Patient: sex F, age 65
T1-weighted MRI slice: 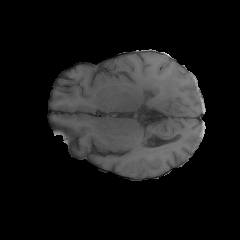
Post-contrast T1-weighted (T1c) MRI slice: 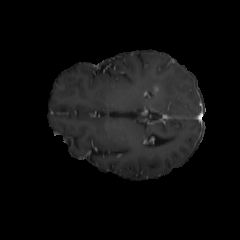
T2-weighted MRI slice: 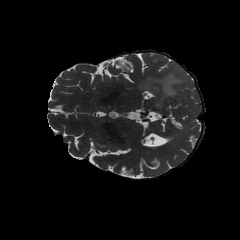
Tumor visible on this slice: yes
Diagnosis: Glioblastoma, IDH-wildtype
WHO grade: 4